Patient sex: F
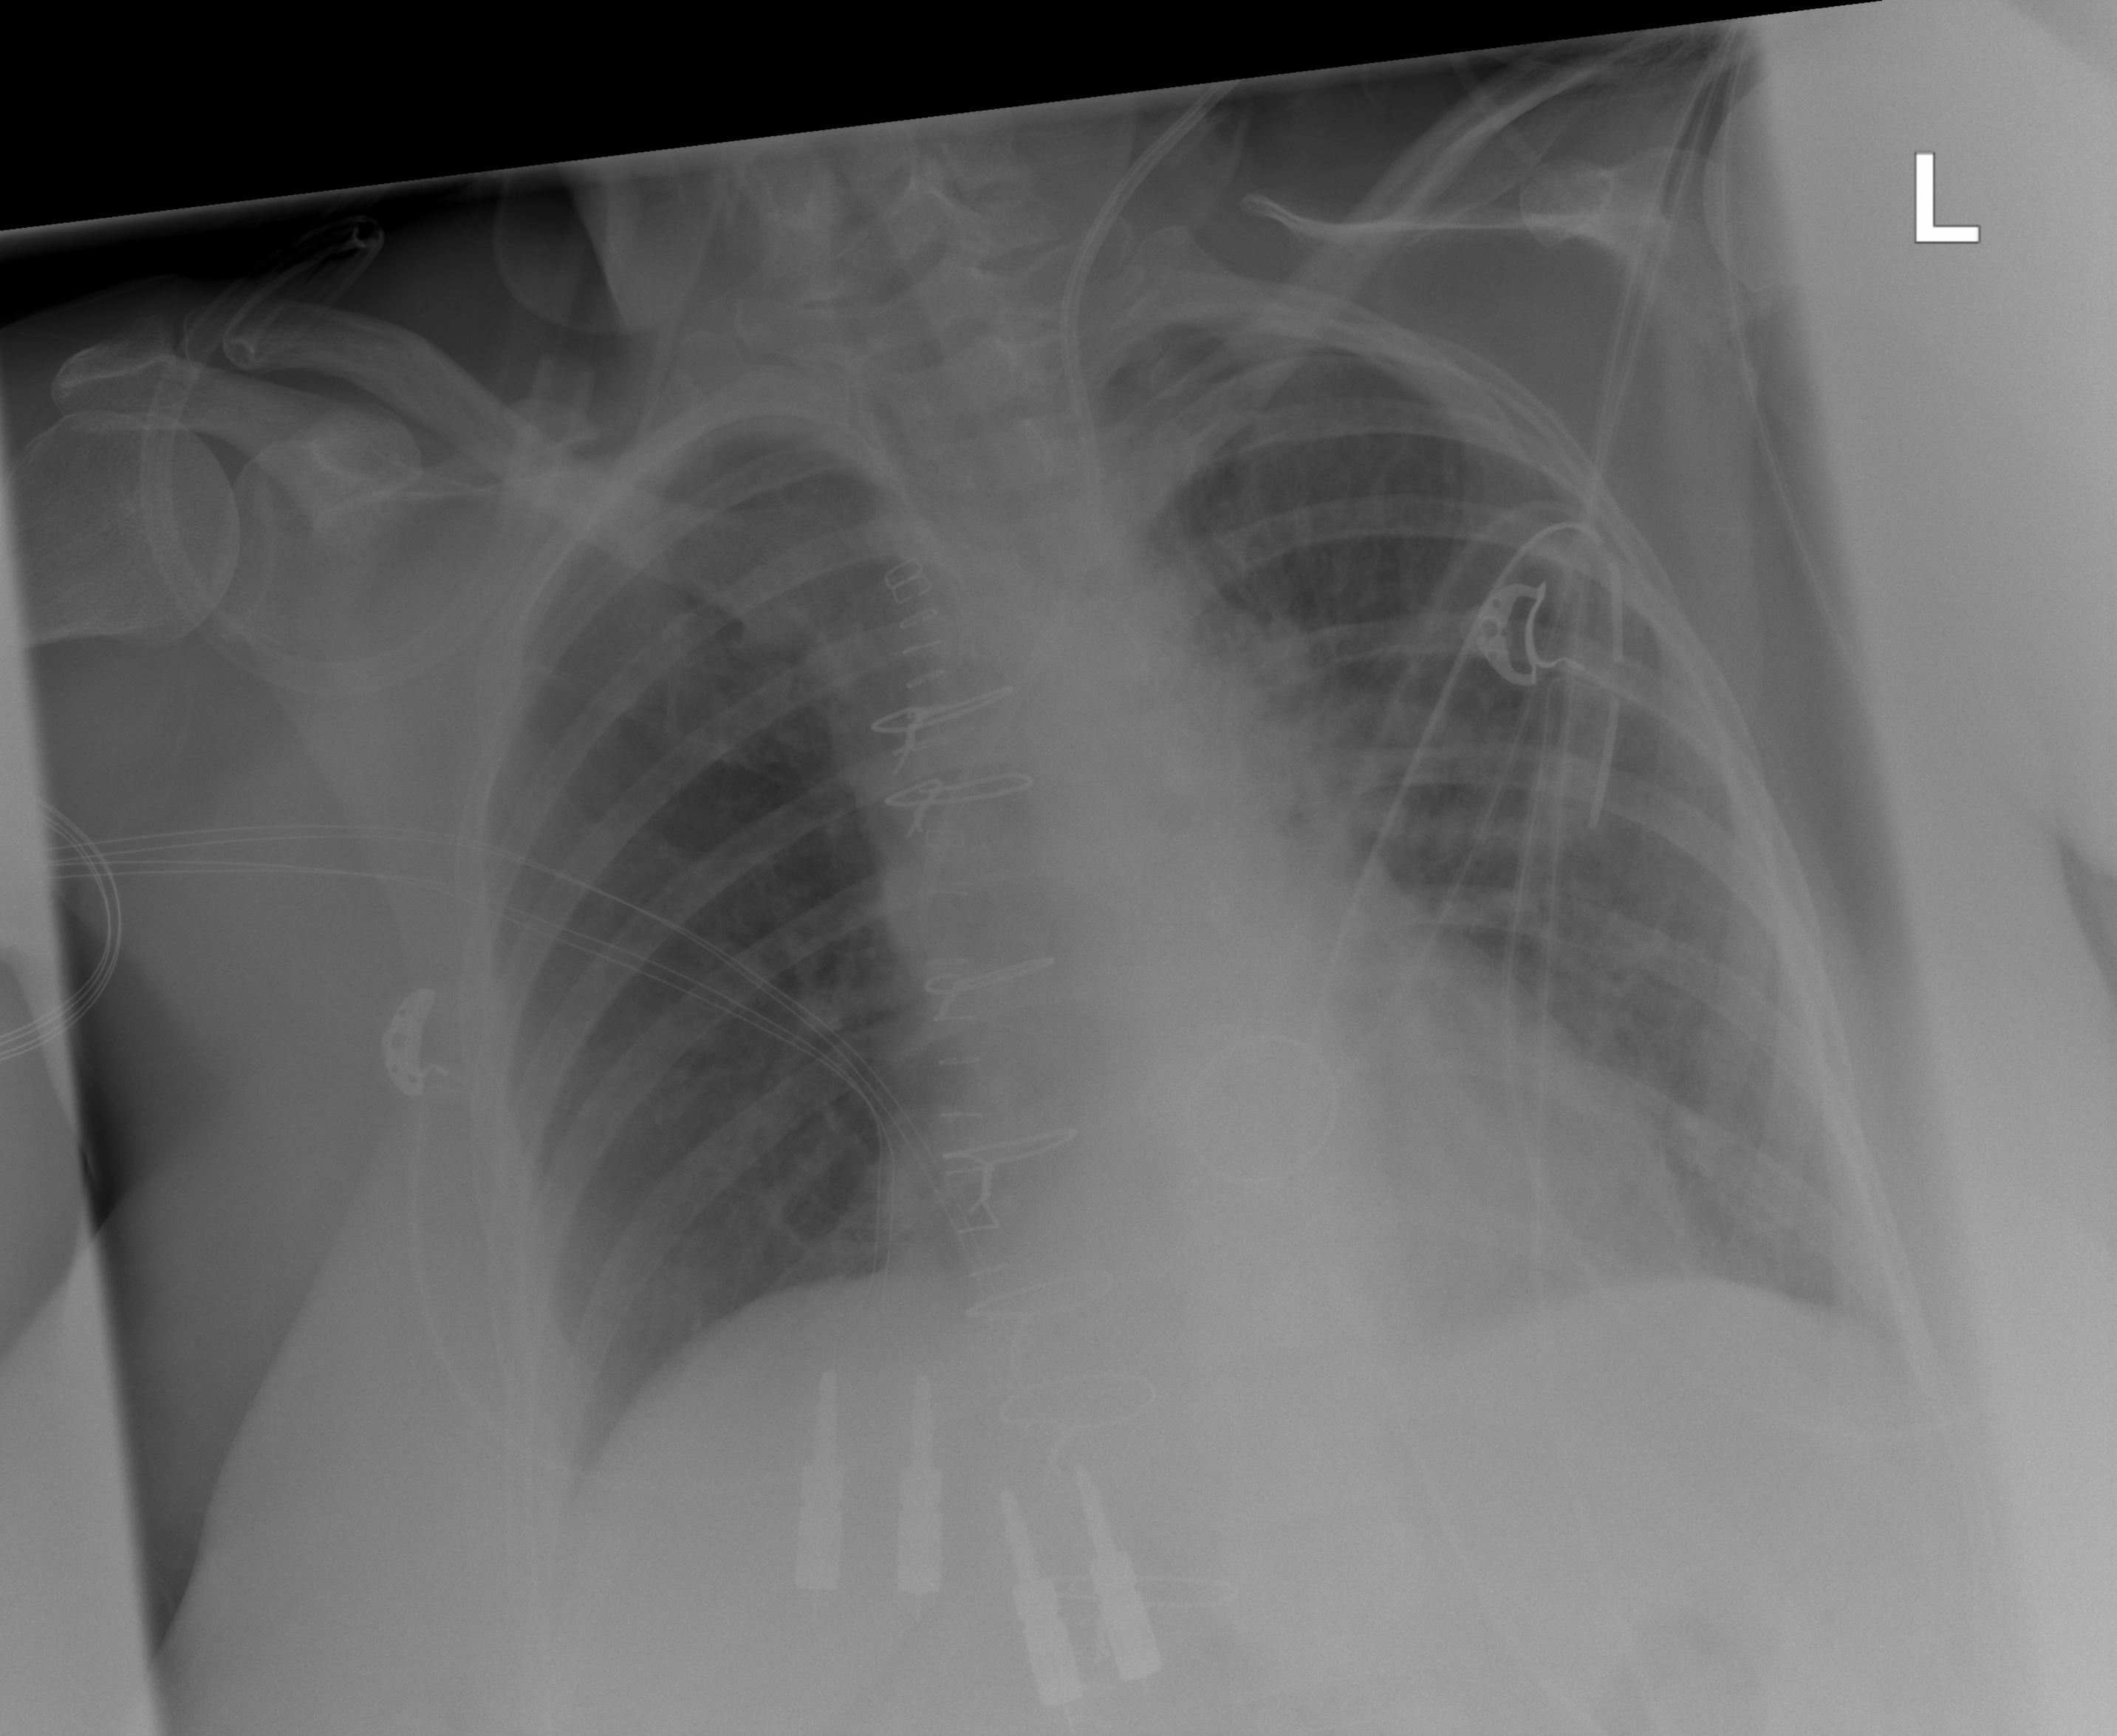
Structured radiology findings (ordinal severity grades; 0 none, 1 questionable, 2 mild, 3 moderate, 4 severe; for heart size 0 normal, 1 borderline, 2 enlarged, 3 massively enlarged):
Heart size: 1
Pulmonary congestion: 0
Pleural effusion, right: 0
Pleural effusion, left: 2
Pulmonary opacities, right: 0
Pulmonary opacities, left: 0
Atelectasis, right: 0
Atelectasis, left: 2